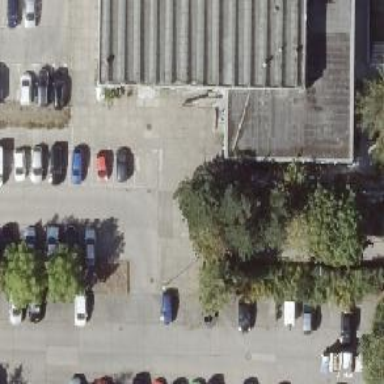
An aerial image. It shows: Parking aisle with concrete surface.